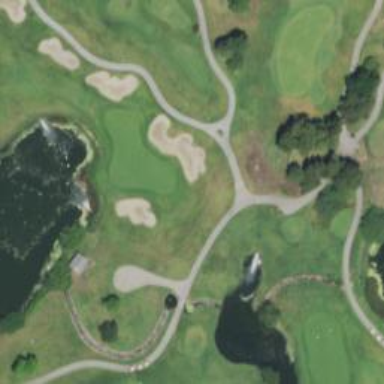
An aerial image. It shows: This footway belongs to Eagle Vines Golf Course.